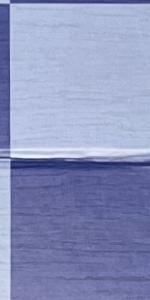
Label: Empty